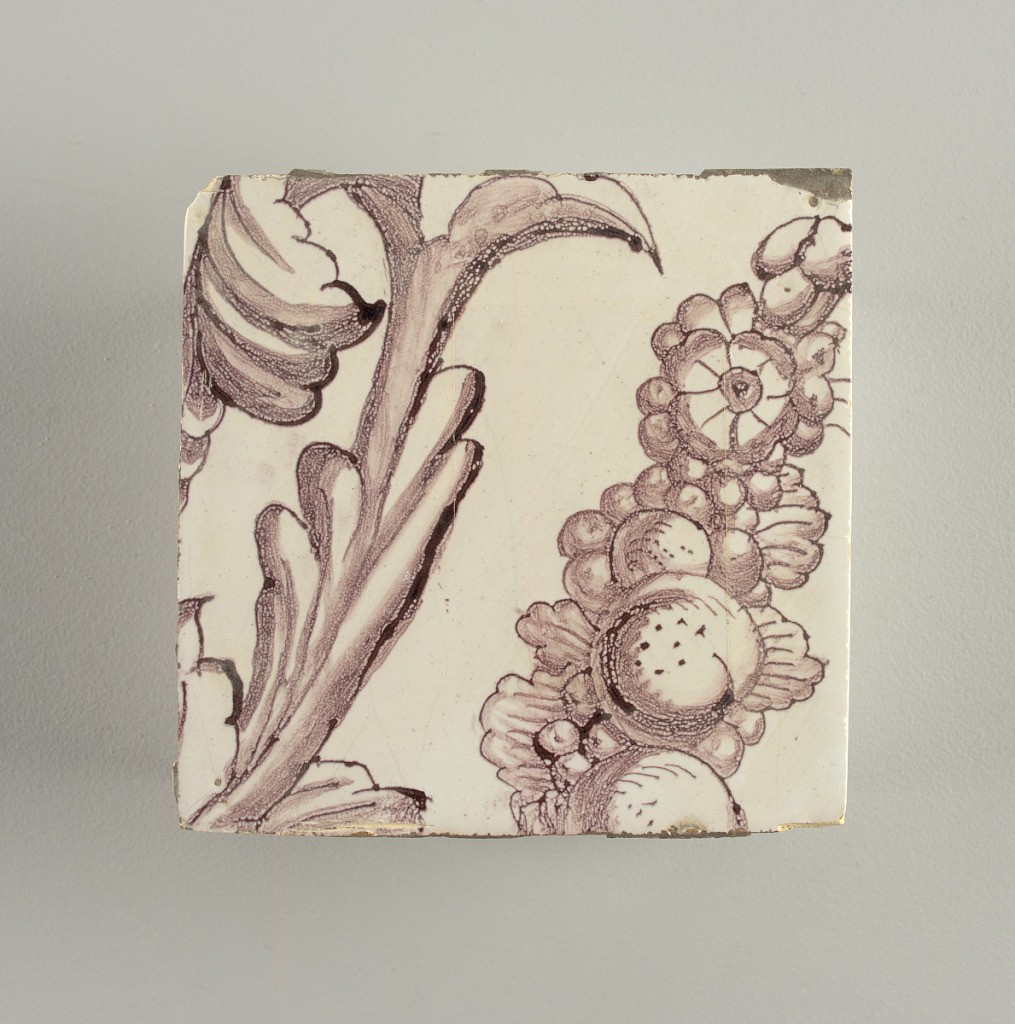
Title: Wall facing
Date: ca. 1725
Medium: Tin-glazed earthenware, underglaze
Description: Horizontal rectangle.  Thirty-seven tiles wide and twenty-one high with opening for door or window nineteen and one-half tiles high and twelve wide.  To left and right of opening, centered canopy above. Left, woman representing Hope, right, a sculputure urn.  Centered above opening, a mascaron.  Arabesque design of foliage.